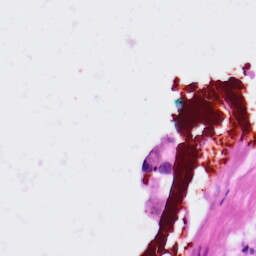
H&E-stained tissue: Lung